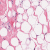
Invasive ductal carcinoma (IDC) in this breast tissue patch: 0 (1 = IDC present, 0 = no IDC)